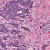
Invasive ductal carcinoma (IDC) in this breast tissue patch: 1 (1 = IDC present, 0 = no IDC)